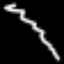
Label: squiggle